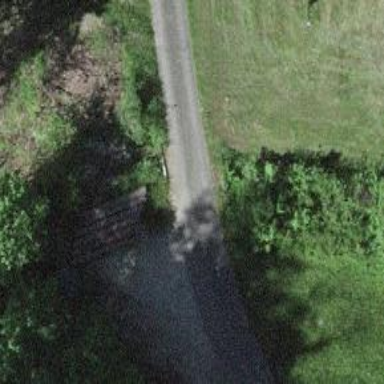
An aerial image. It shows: Paved residential road with bridge.